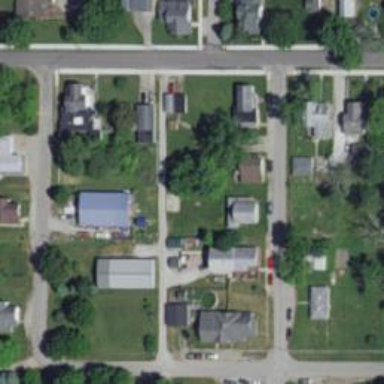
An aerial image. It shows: Alley classified as service road.